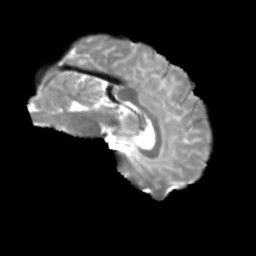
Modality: T2w
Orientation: sagittal
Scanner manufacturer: siemens
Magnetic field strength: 3 T
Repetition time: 4 s
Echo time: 0.0594 s